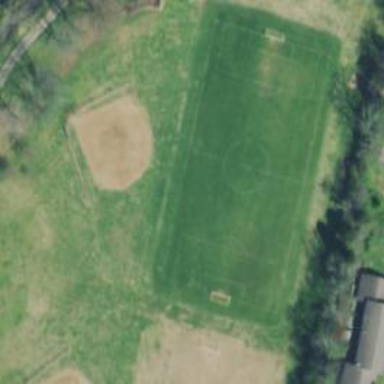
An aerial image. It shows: Baseball pitch for leisure land.